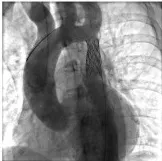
The descending aorta, after placement of stent, was shown.
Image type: radiology (x_ray)